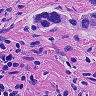
Metastatic tissue present: yes